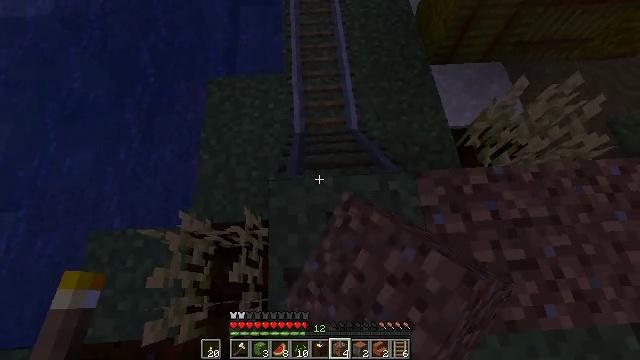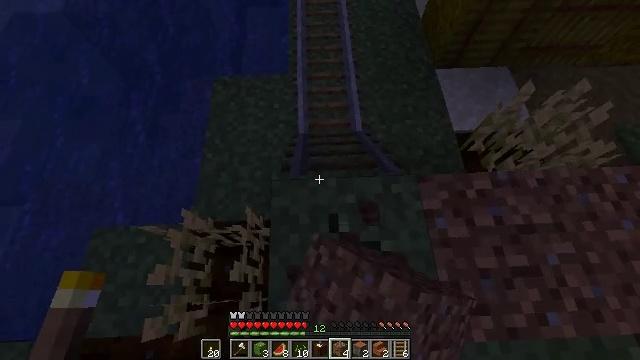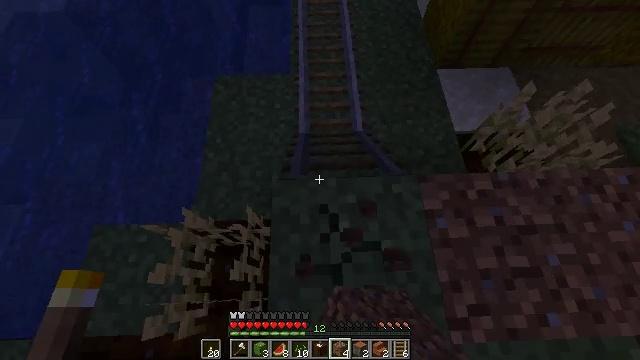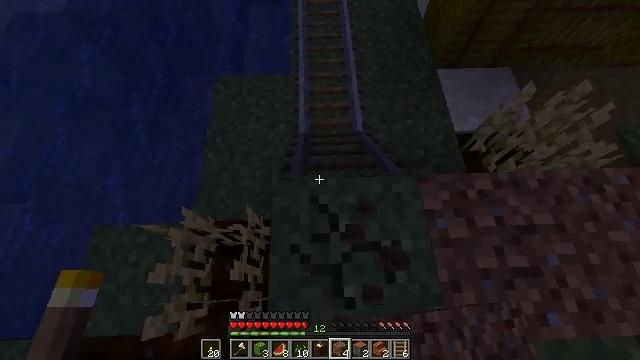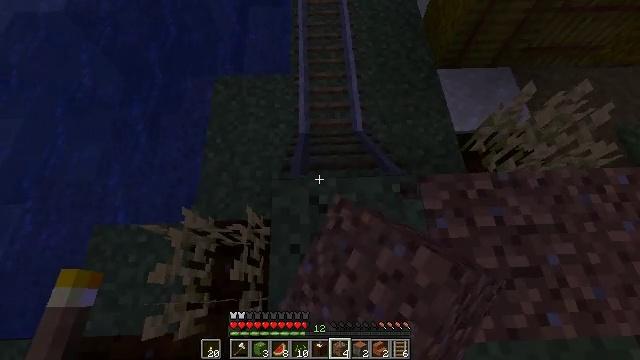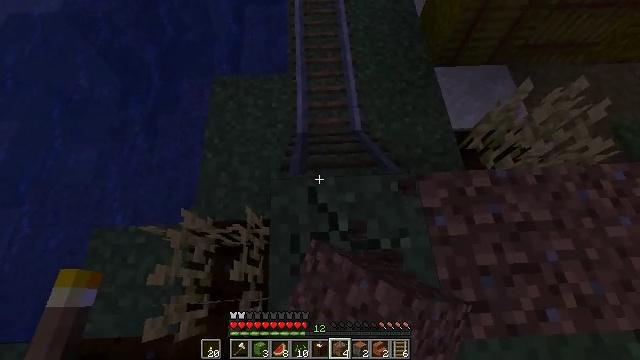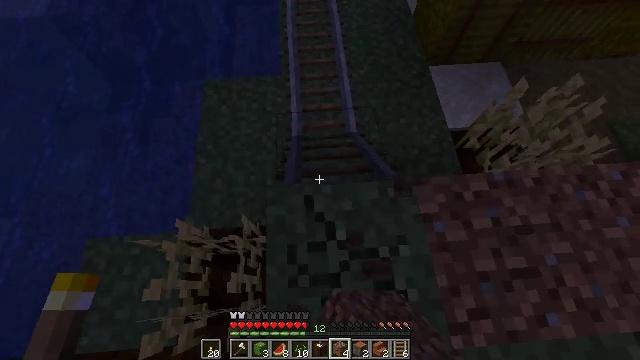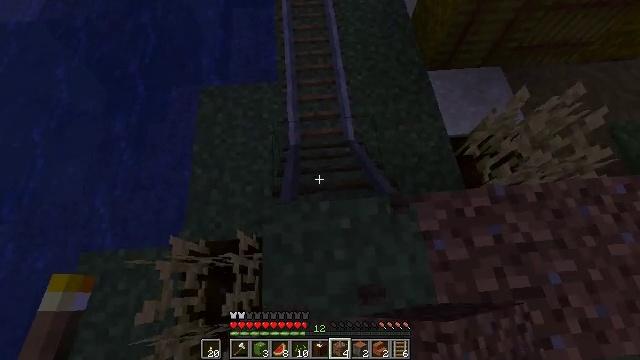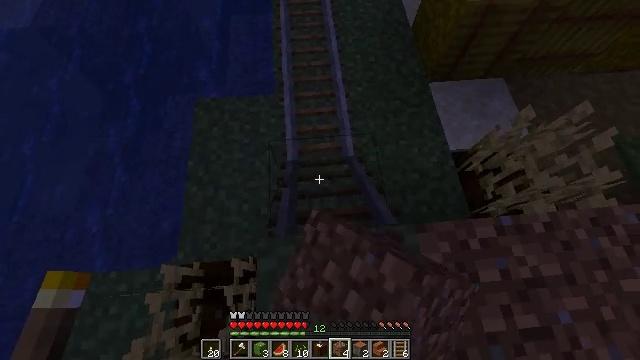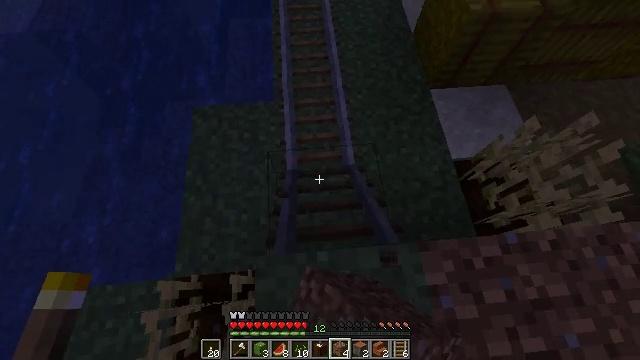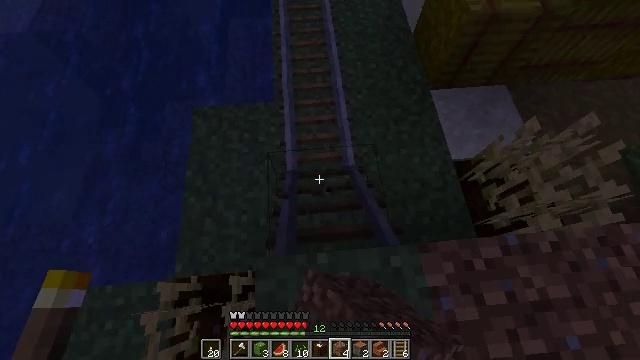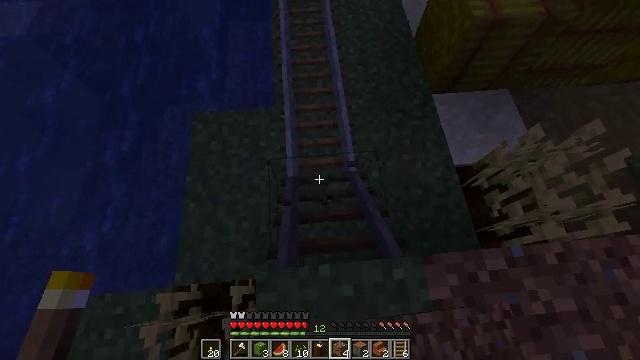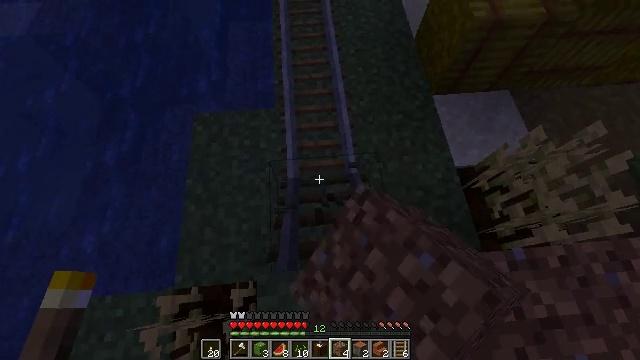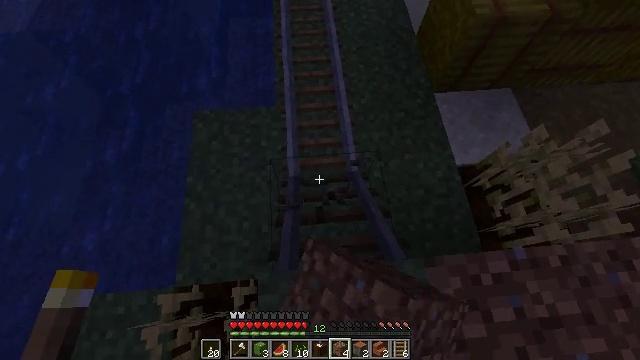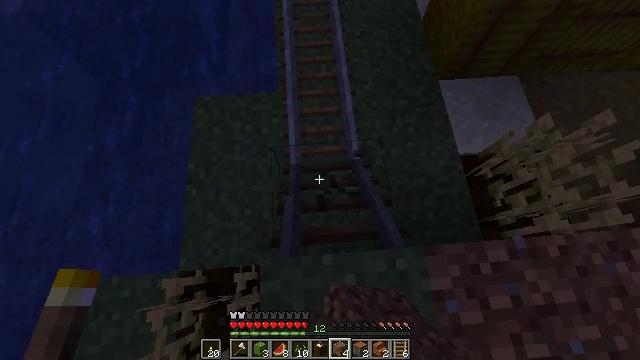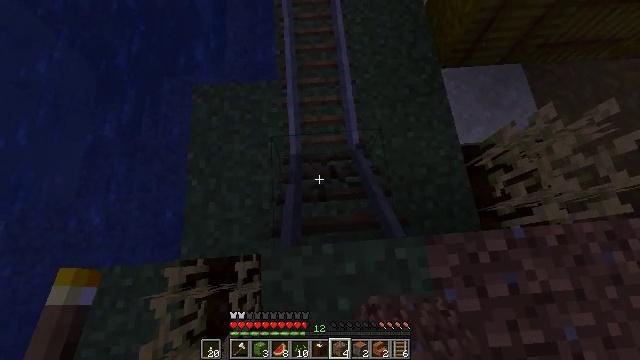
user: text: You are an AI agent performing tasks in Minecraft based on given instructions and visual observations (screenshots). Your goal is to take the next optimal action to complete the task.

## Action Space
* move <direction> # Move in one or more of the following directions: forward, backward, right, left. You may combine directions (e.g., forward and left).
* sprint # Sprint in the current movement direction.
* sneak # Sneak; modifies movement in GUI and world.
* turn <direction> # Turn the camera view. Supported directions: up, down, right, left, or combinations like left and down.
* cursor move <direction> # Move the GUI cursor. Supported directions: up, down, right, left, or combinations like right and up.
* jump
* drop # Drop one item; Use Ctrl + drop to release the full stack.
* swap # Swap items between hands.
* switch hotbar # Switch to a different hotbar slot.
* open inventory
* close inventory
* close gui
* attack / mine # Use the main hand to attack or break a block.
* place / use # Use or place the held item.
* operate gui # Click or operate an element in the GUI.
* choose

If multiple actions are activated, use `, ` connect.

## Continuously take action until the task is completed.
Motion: motion action
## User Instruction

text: Recycle the rail from an abandoned track.
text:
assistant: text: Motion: turn left, attack / mine
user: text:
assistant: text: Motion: attack / mine
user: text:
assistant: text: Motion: attack / mine
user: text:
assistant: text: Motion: attack / mine
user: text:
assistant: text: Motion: attack / mine
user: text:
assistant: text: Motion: move forward, turn right, attack / mine
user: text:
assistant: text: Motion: move forward, attack / mine
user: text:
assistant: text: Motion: move forward, attack / mine
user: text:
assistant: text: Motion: attack / mine
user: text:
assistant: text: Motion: attack / mine
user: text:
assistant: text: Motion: attack / mine
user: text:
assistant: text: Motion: attack / mine
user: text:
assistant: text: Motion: attack / mine
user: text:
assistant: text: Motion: turn down, attack / mine
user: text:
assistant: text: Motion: turn down, attack / mine
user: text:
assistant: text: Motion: attack / mine
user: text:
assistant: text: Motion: attack / mine
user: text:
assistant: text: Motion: attack / mine
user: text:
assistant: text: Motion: attack / mine
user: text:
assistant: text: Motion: attack / mine
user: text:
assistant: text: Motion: attack / mine
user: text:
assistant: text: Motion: attack / mine
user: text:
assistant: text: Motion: attack / mine
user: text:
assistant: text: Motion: attack / mine
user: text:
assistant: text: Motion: attack / mine
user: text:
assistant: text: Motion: attack / mine
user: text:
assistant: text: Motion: attack / mine
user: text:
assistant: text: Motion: attack / mine
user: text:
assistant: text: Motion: attack / mine
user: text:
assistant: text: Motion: attack / mine